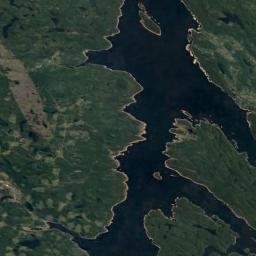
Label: wetland